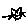
Label: cat